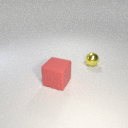
small yellow metal sphere behind large red rubber cube